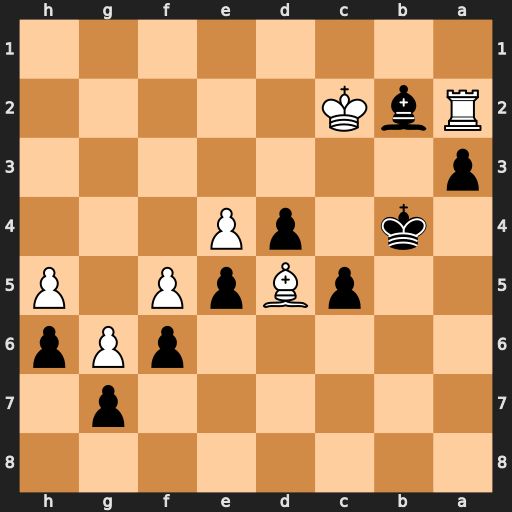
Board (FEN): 8/6p1/5pPp/2pBpP1P/1k1pP3/p7/RbK5/8
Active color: b
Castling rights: -
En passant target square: -
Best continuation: c4 Rxb2+ axb2 Kxb2 d3